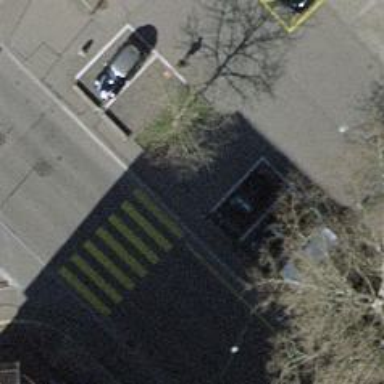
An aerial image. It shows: Bollard barrier.